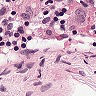
Metastatic tissue present: no